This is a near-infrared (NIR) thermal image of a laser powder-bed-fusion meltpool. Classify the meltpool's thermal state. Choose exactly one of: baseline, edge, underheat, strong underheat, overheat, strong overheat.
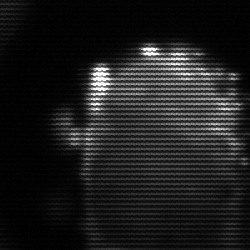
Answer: baseline